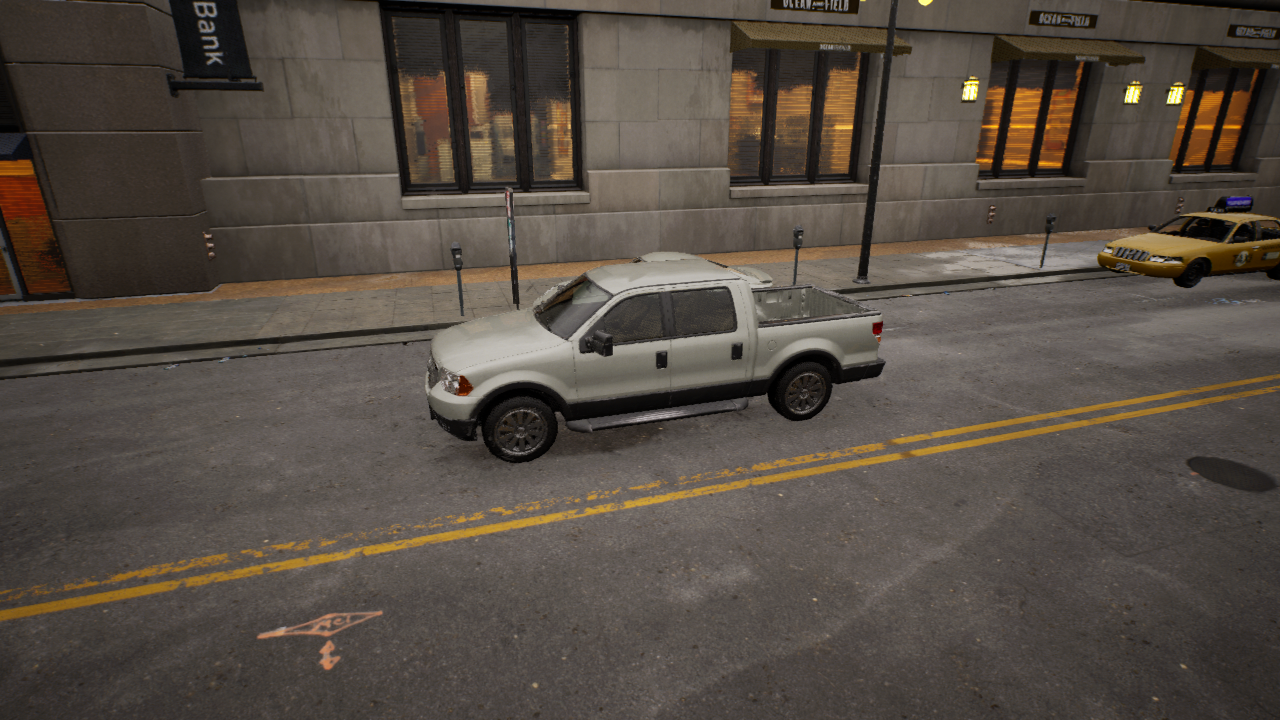
Venue: downtown
Lighting: golden hour
Vehicle rig: pickup